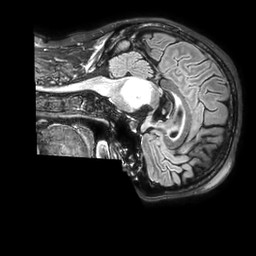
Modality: FLAIR
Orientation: sagittal
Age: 46
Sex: female
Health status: ill
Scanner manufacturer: philips
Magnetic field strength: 3 T
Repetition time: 4.8 s
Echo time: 0.34 s